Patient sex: F
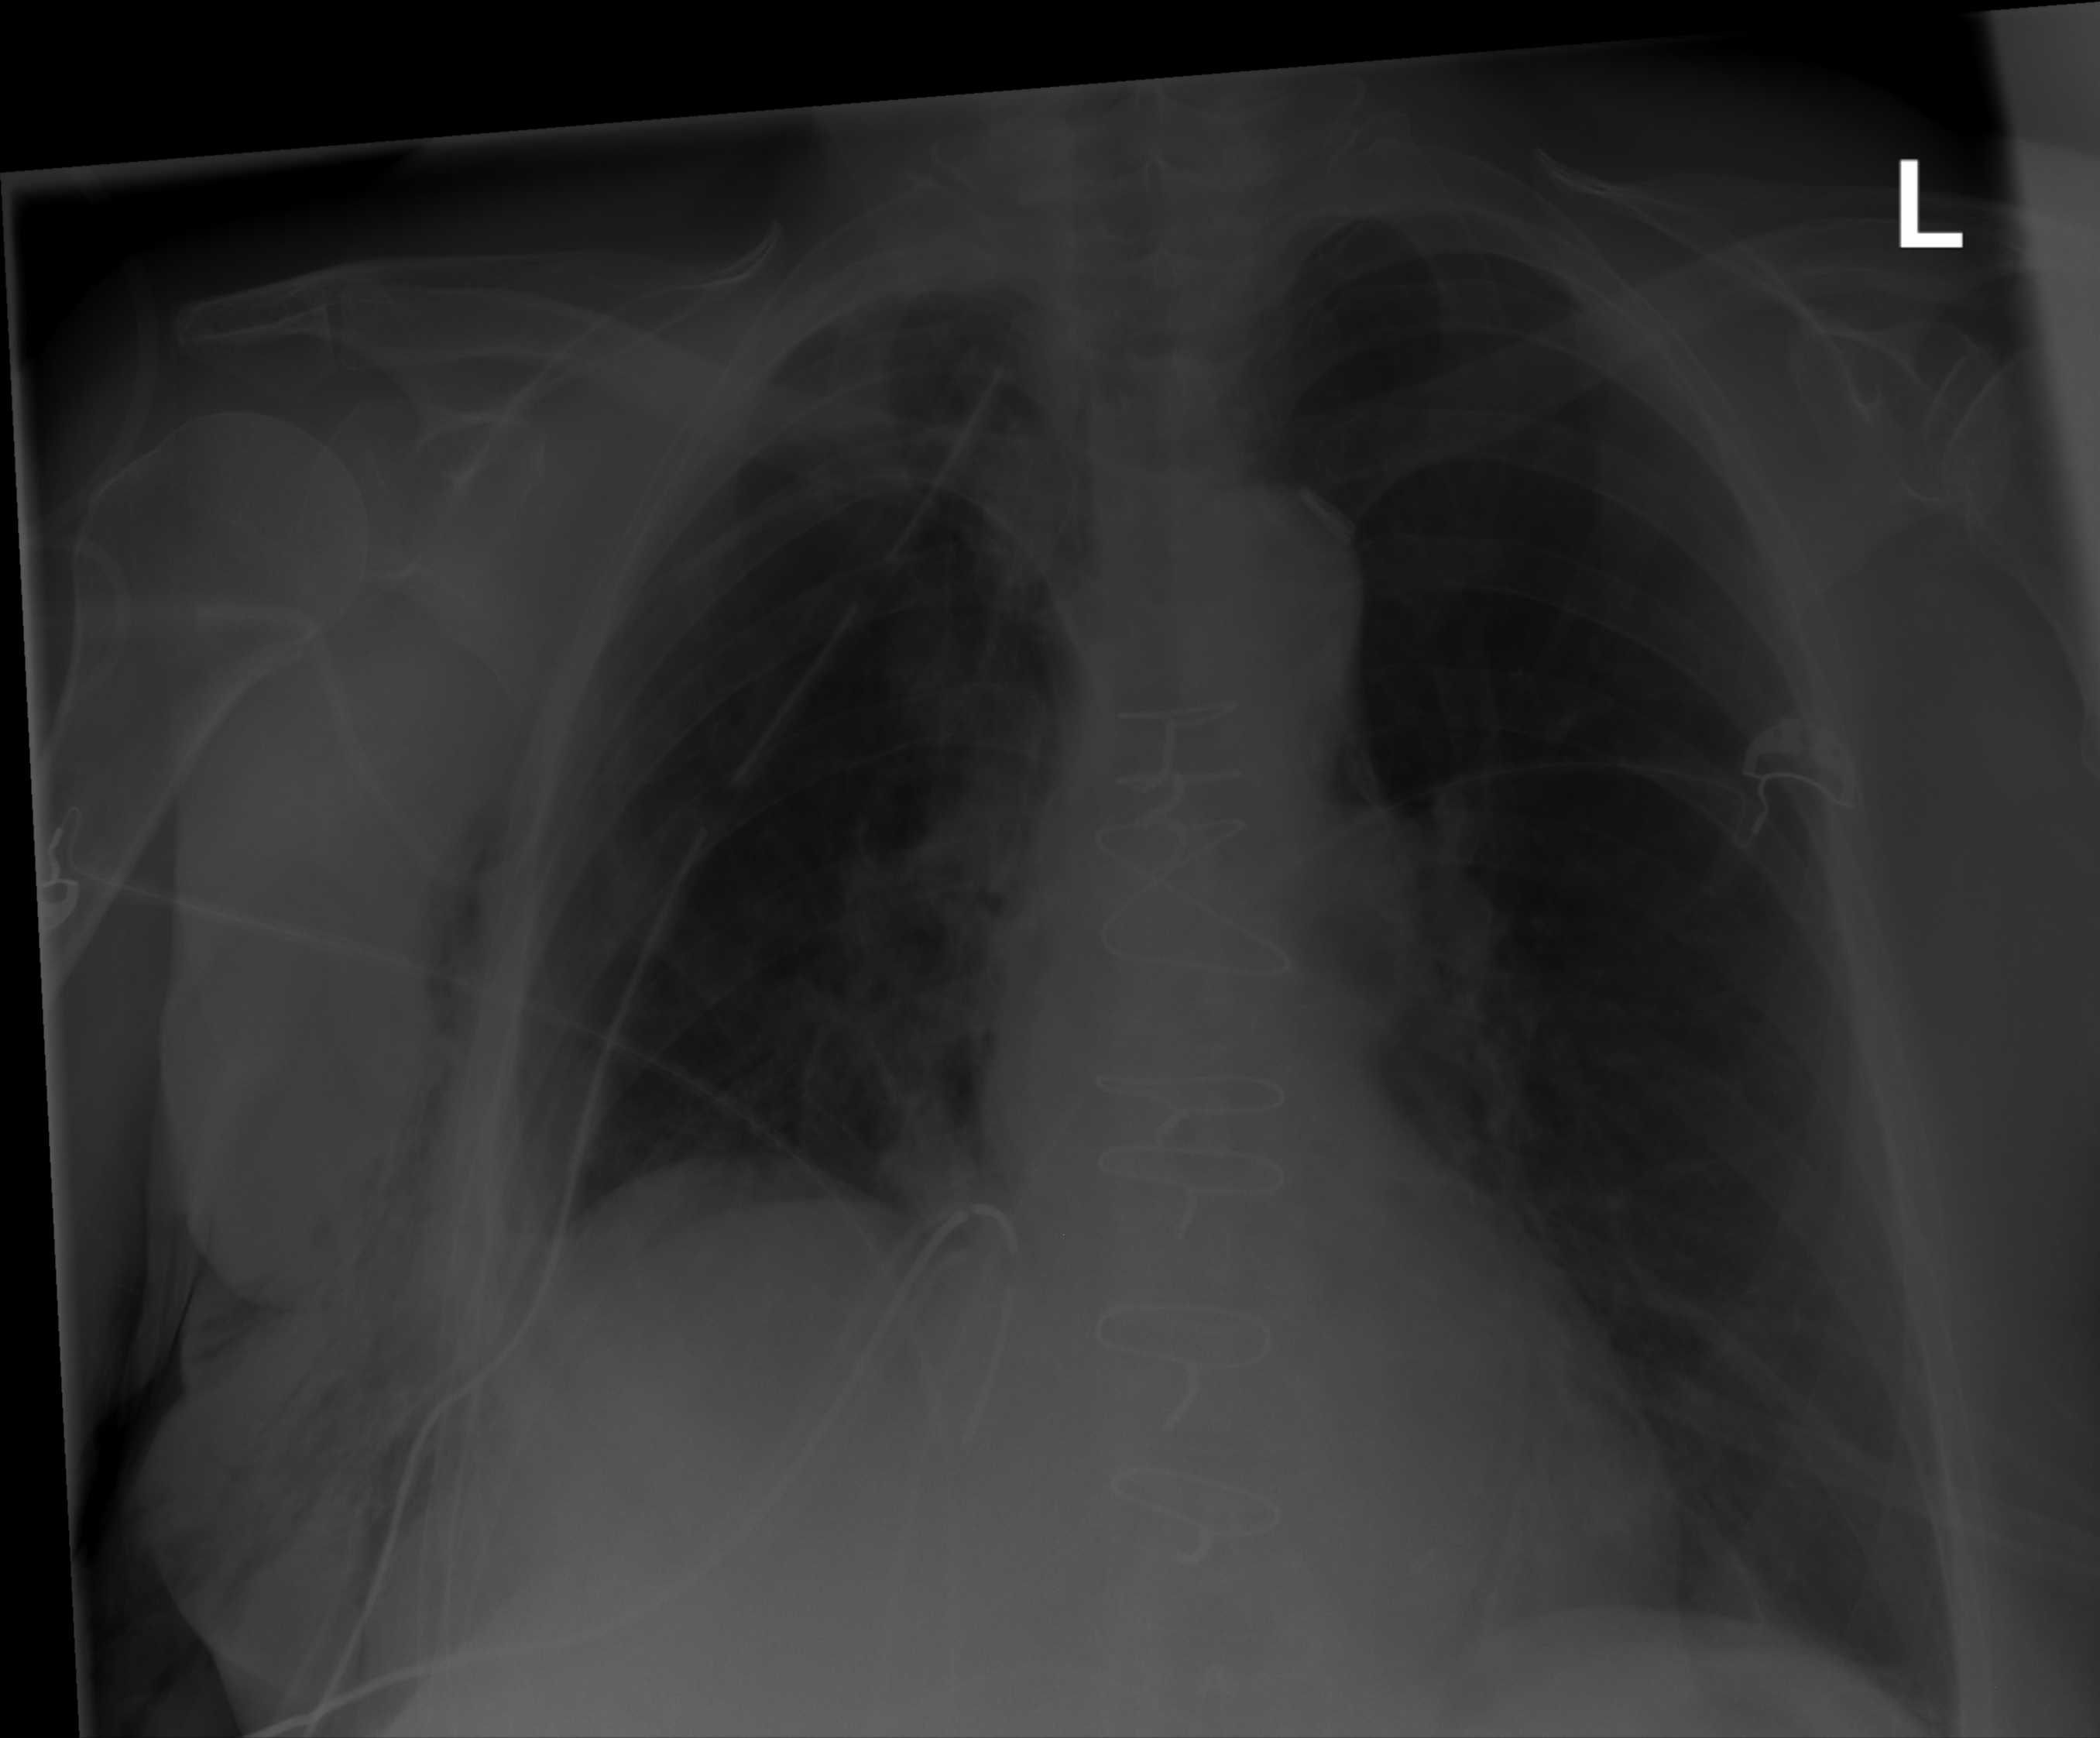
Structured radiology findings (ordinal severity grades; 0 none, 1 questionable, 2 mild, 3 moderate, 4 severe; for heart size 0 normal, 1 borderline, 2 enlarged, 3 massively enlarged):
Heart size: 0
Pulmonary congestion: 0
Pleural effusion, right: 2
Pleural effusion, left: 0
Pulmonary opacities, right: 0
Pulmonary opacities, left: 0
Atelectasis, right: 2
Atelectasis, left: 2